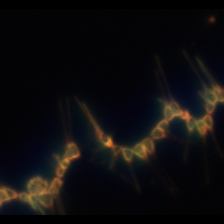
Taxon: Asterionellopsis
Group: Diatoms